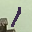
Label: 1